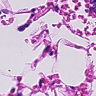
Metastatic tissue present: no